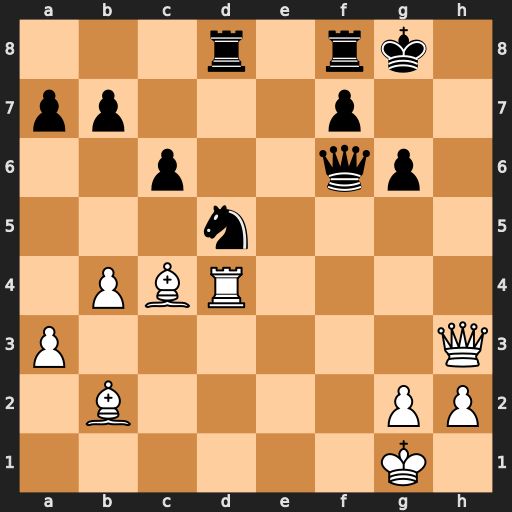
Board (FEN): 3r1rk1/pp3p2/2p2qp1/3n4/1PBR4/P6Q/1B4PP/6K1
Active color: w
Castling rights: -
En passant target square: -
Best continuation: Rd2 Qxb2 Rxb2